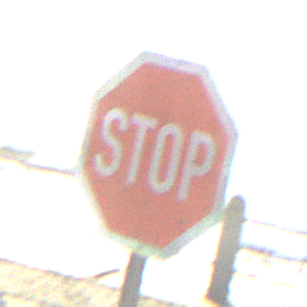
Verkehrszeichen: Stop
Umgebung: Outdoor, Suburban
Tageszeit: MorningAfternoon
Wetter: PartlyCloudy
Licht: Natural
Jahreszeit: NotSpecified
Kontrast: HighContrast